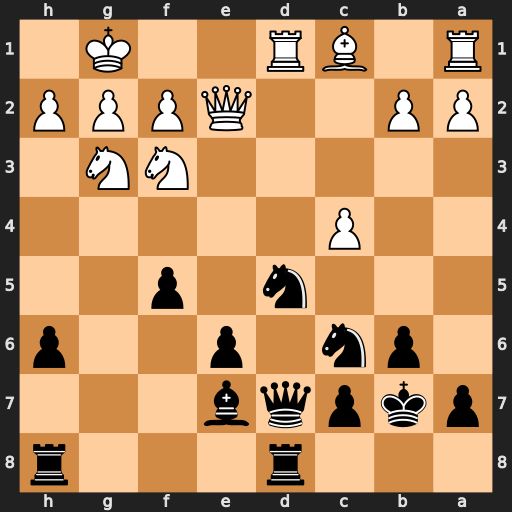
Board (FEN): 3r3r/pkpqb3/1pn1p2p/3n1p2/2P5/5NN1/PP2QPPP/R1BR2K1
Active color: b
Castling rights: -
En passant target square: -
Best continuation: Nc3 Rxd7 Nxe2+ Nxe2 Rxd7